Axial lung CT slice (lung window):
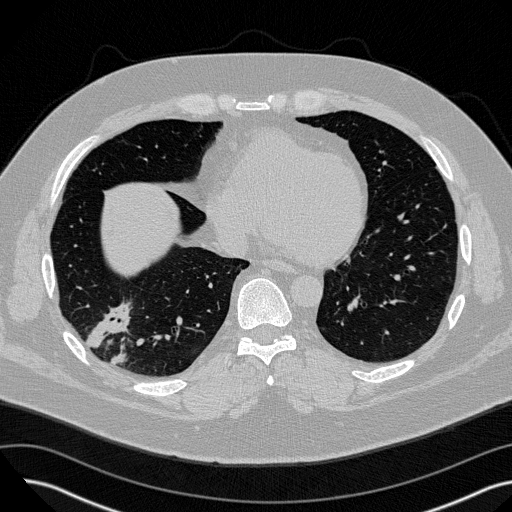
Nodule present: no